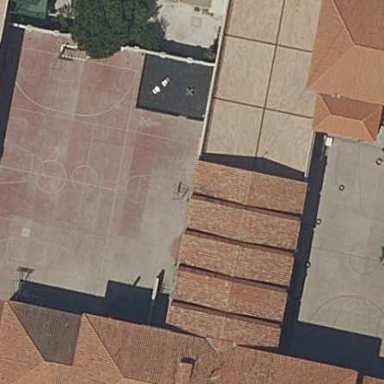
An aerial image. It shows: School.